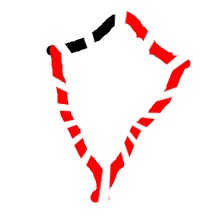
Shape: kite